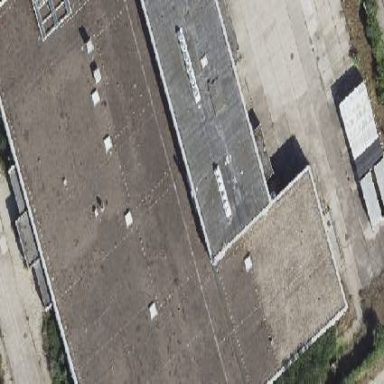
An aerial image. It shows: Commercial building with flat roof.